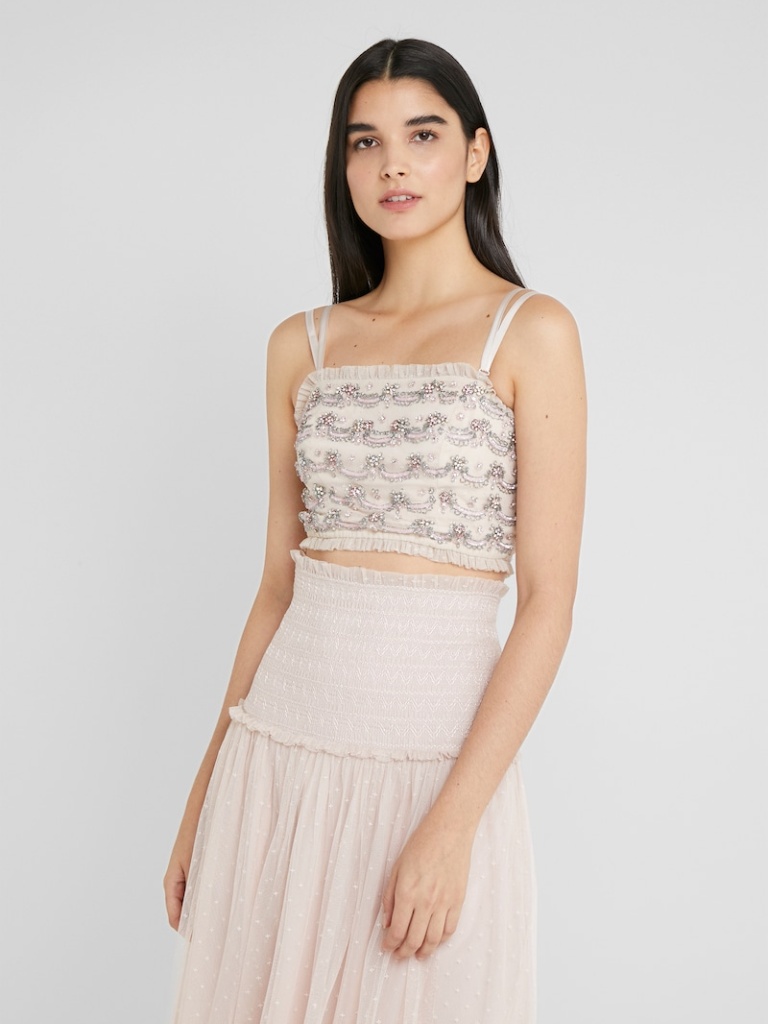
embellished tight sleeveless cropped length Untucked straight camisole